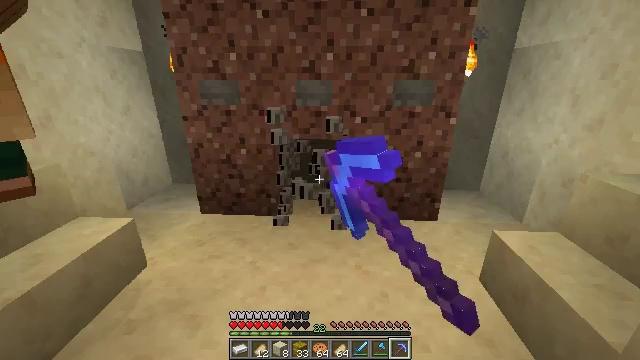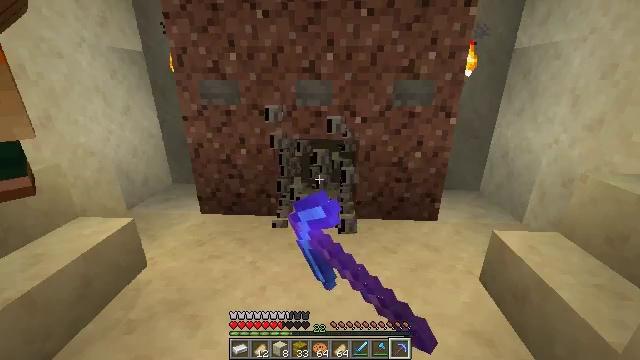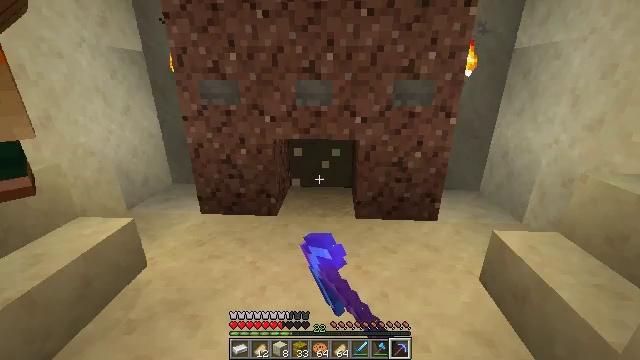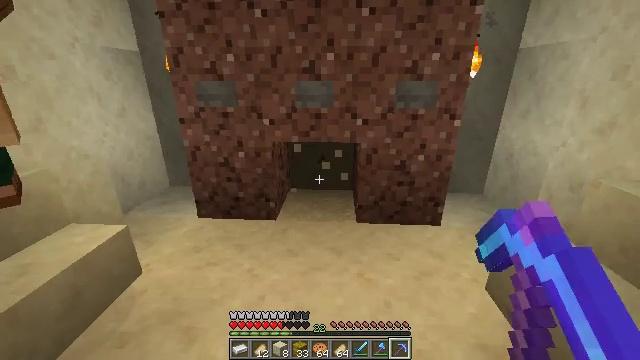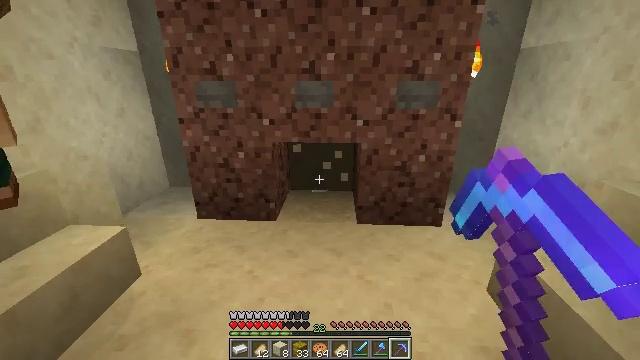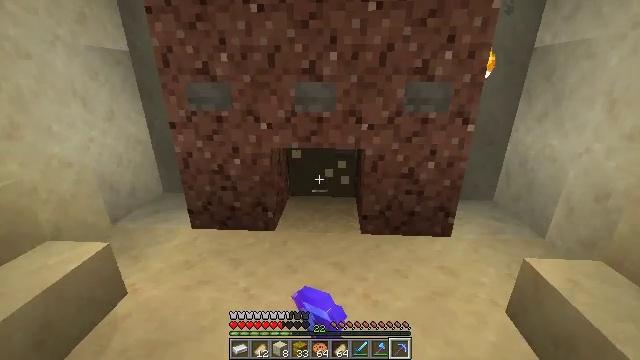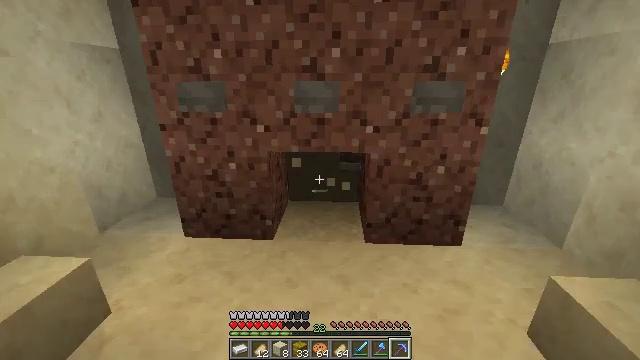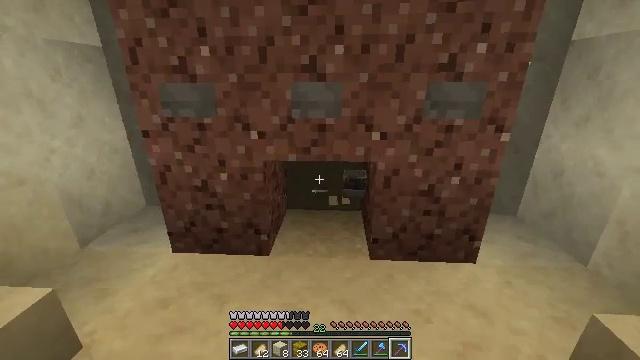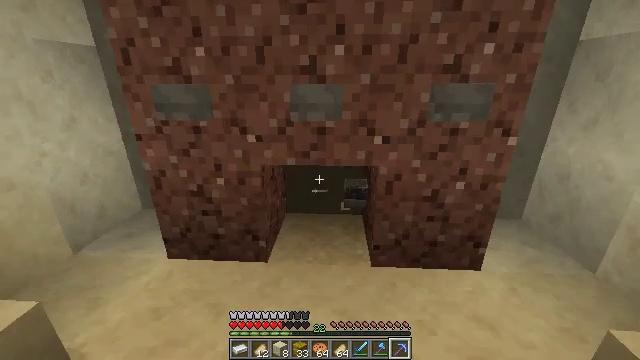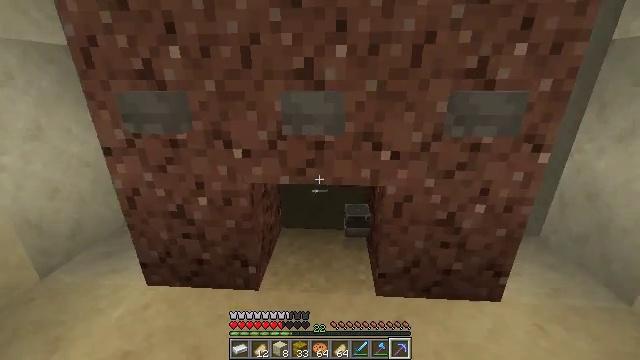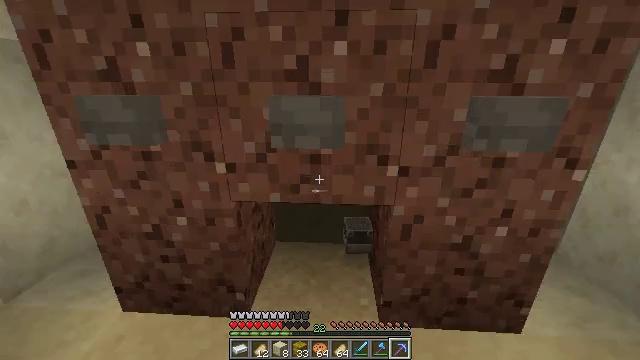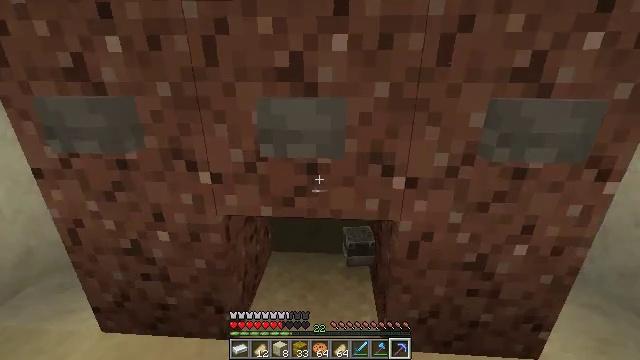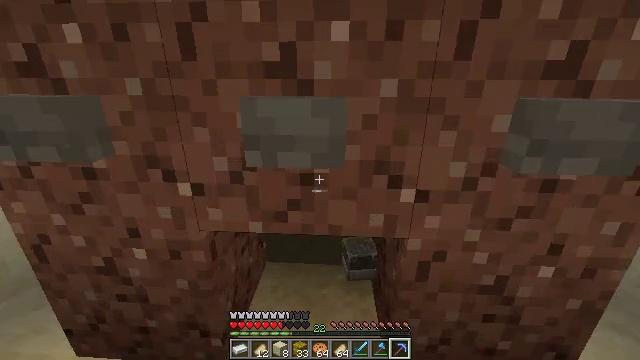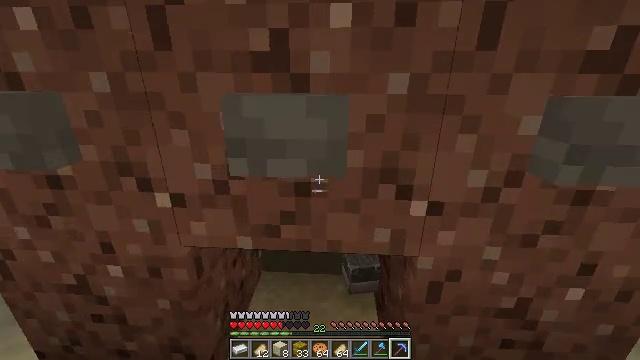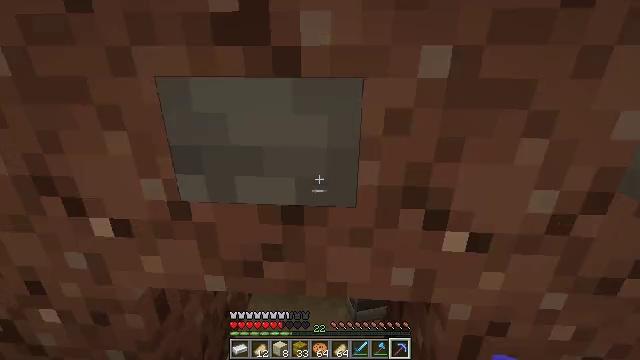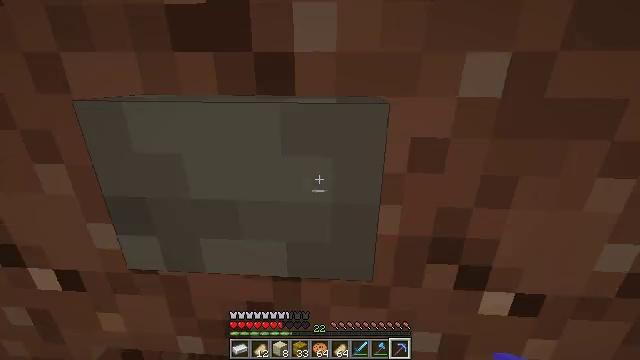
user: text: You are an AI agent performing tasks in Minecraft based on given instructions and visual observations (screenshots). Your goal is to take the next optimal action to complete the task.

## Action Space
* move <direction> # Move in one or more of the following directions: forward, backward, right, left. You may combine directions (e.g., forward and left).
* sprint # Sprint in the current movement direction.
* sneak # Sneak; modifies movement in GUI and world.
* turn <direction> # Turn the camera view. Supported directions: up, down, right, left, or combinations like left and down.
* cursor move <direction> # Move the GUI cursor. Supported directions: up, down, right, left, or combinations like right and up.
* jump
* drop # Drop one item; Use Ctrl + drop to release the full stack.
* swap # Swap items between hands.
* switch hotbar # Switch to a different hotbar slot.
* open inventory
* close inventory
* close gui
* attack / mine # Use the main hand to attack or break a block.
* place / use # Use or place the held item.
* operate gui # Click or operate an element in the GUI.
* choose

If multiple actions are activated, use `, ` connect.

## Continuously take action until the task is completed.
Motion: motion action
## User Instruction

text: Collect sand to make glass.
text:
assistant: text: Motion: attack / mine
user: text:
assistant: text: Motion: attack / mine
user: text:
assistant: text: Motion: move forward, attack / mine
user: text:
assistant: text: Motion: move forward
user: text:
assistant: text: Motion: move forward
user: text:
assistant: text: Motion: move forward
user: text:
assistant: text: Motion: move forward
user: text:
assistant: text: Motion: move forward
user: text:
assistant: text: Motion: move forward
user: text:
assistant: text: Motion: move forward
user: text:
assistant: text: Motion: move forward
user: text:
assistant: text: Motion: move forward
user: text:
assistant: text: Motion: move forward
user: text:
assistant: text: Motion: move forward
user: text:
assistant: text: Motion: move forward
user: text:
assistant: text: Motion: move forward
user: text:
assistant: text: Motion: move forward
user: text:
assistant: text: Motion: no_op
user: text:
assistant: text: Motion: no_op
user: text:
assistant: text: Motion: no_op
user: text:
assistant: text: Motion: no_op
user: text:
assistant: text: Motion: no_op
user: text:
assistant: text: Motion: turn left
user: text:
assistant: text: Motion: turn left
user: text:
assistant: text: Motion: turn left
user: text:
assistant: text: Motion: turn left
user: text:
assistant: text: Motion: turn left
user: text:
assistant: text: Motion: turn left
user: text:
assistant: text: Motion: turn left
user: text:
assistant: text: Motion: no_op